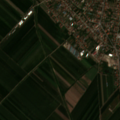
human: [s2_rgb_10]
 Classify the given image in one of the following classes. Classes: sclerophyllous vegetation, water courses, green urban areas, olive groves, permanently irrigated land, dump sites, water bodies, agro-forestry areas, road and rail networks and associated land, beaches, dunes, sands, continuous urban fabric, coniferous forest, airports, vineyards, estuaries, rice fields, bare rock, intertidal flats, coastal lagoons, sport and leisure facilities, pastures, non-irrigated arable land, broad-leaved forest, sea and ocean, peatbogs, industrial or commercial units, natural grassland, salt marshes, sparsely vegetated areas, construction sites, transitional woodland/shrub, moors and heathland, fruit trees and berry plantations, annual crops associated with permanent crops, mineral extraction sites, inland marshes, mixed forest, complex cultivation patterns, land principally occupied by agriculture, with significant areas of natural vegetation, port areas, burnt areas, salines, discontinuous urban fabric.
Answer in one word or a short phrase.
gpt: discontinuous urban fabric, non-irrigated arable land, complex cultivation patterns